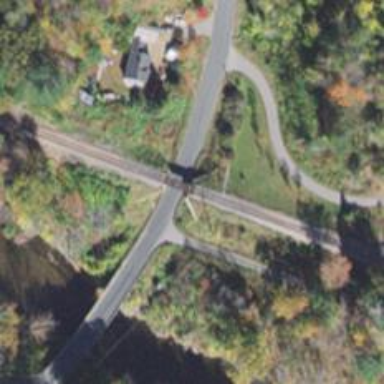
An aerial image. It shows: Bridge over railway line.